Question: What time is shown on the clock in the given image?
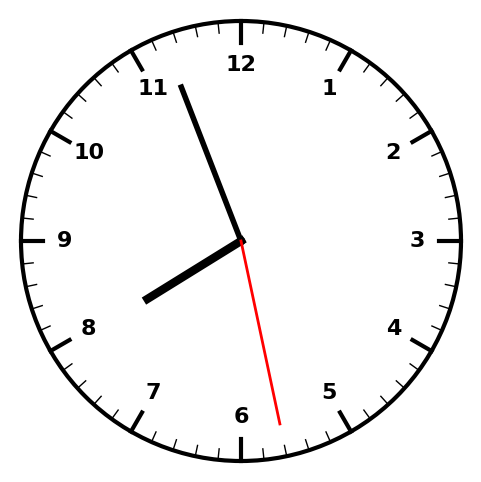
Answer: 07:56:28